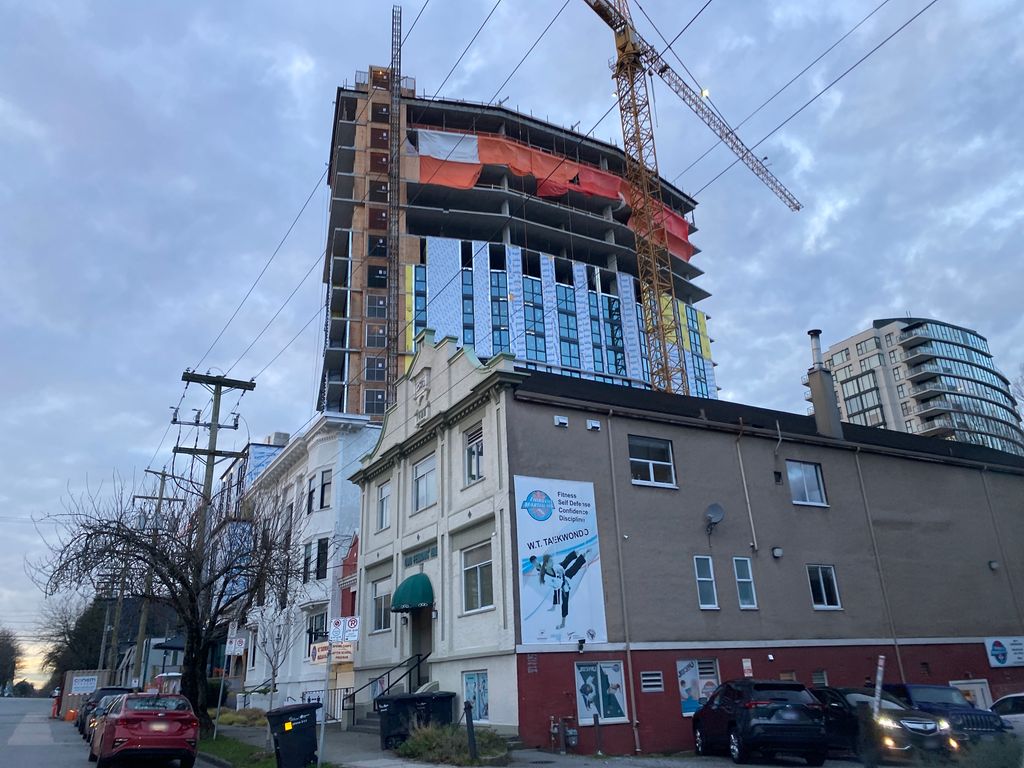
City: vancouver